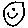
Label: smiley face